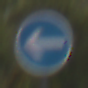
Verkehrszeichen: VorgeschriebeneFahrtrichtungHierLinks
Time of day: MorningAfternoon
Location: Outdoor (Urban)
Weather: PartlyCloudy
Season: NotSpecified
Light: Natural